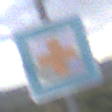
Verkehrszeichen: ErsteHilfe
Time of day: MorningAfternoon
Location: Outdoor (Suburban)
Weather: PartlyCloudy
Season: NotSpecified
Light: Natural